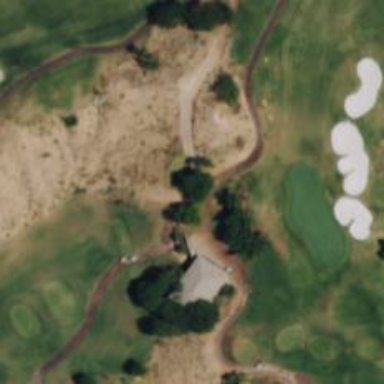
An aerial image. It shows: Service road designated as golf cart path.